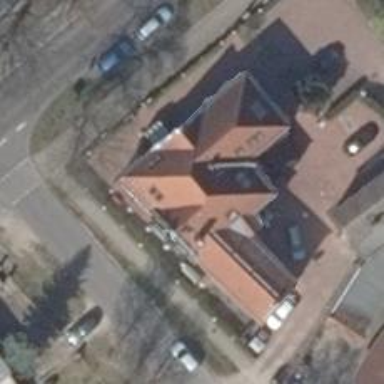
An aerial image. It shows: Restaurant.